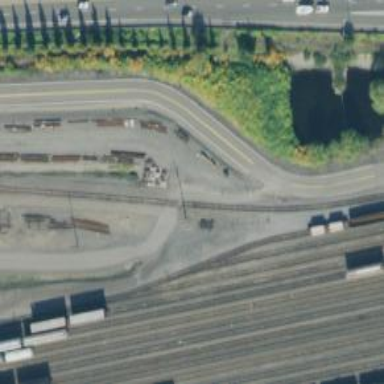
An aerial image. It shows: Railway level crossing.